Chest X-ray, PA view. Patient: 42 years old, sex M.
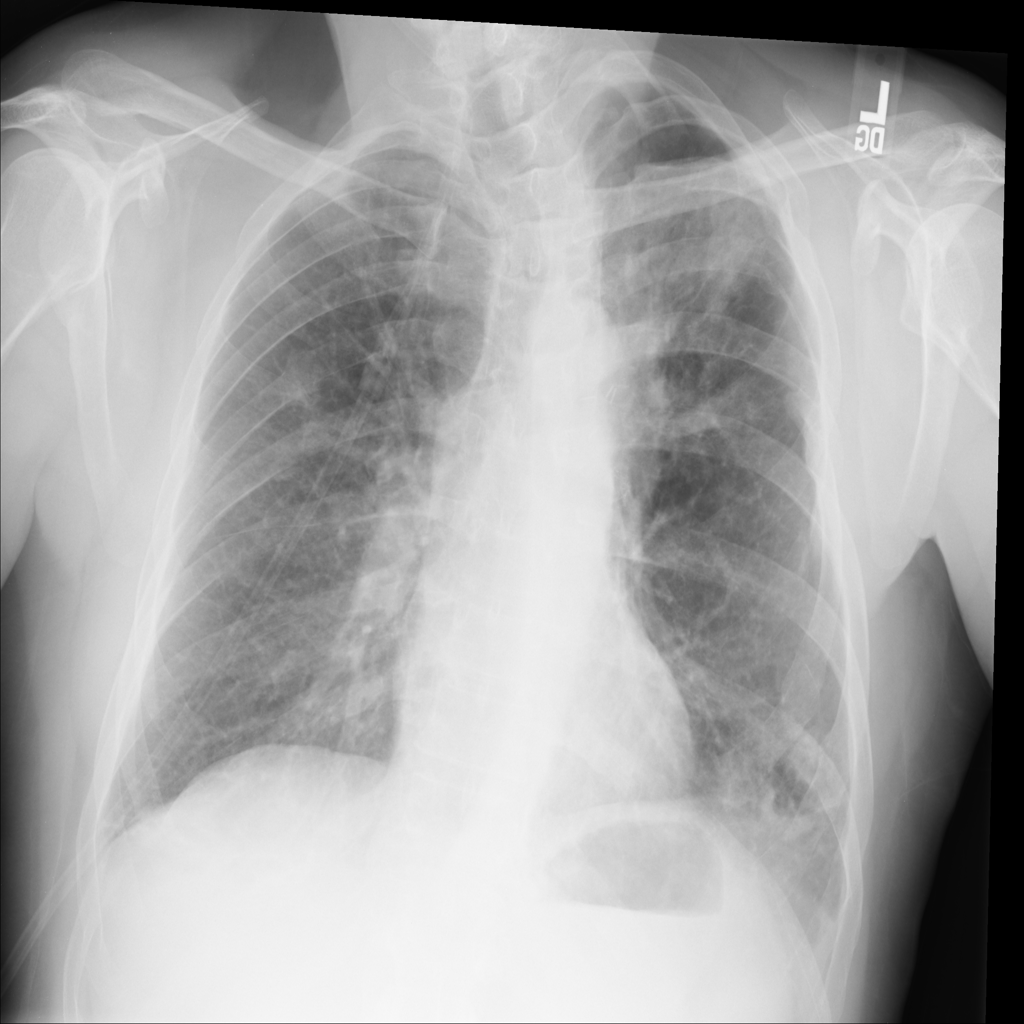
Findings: Consolidation, Infiltration